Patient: sex M, age 32
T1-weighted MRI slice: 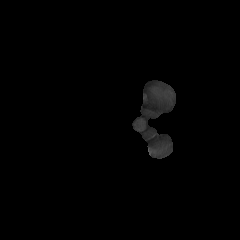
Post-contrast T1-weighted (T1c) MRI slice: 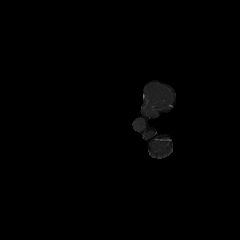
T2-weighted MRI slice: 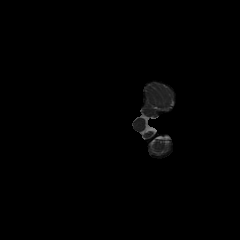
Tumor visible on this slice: no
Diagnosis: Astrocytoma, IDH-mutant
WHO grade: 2